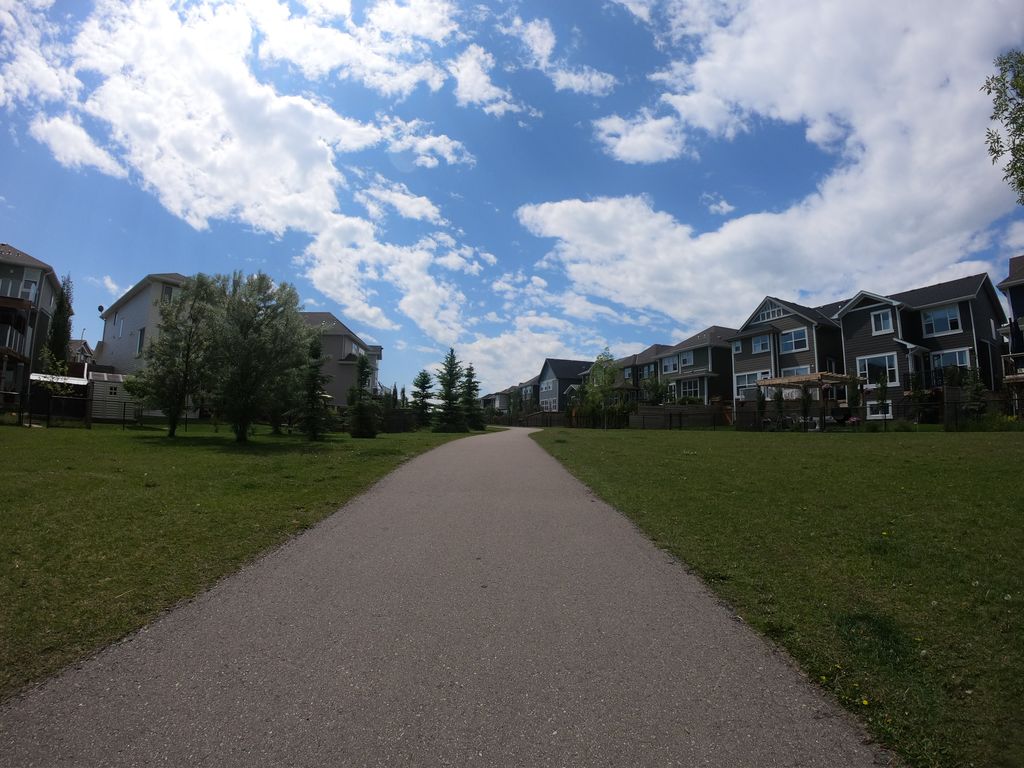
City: calgary